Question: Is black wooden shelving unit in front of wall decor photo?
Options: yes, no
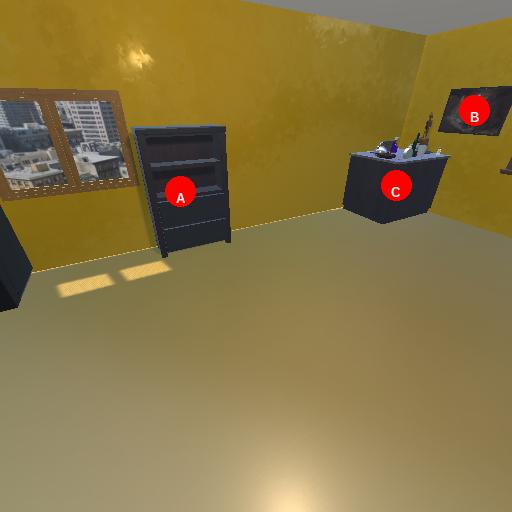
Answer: yes